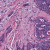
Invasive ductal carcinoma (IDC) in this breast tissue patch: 1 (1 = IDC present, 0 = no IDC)